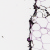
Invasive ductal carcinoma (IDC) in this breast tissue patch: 0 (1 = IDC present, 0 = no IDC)